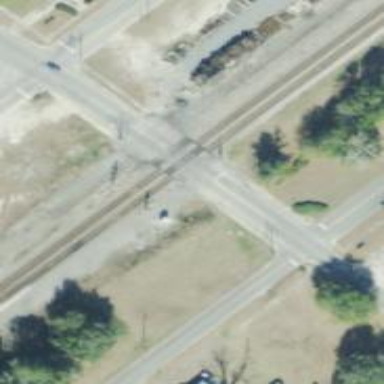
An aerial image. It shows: Level crossing with lights at railway intersection.